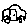
Label: car